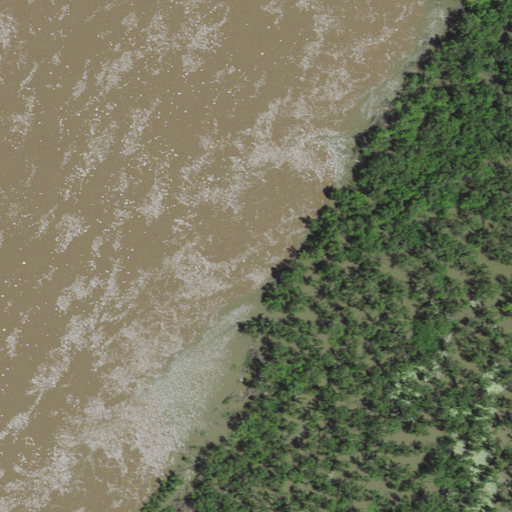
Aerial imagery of island in Kentucky named Island Number 6 (historical) containing woody wetlands, open water, and herbaceous wetlands